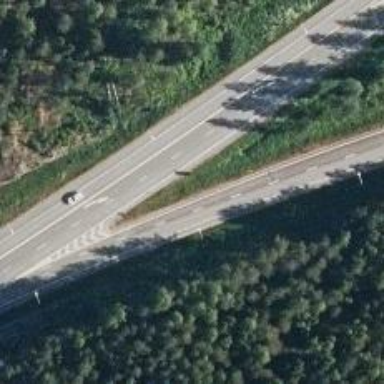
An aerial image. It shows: Primary link highway with asphalt surface.